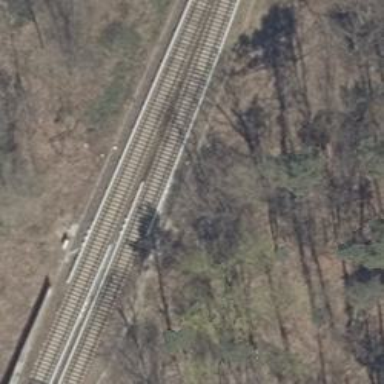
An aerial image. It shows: Light rail electrified railway.